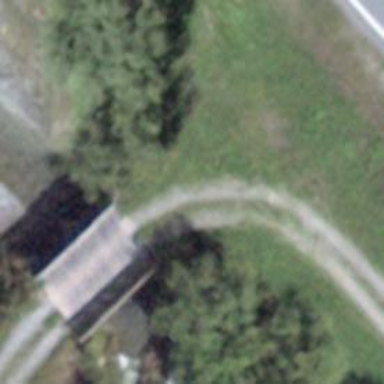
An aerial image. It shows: Bridge over grade2 track.